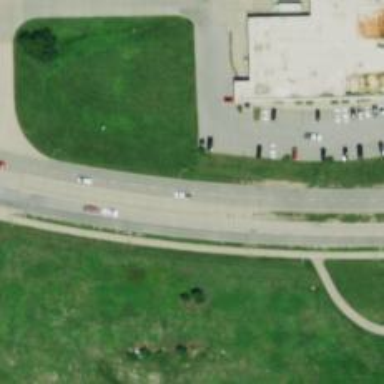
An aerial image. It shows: Primary highway.